Question: I received HTML & CSS layout that . However, I'm experiencing some strange problems for which I'm not sure why do they occur.
At the bottom of the following <URL> there is slider that should display couple of photos with text and by clicking on arrows it should slide them. The problem is I can't position neither arrows, nor wrapper containing images.

As you can see arrows(CSS classes: and are currently behind the image wrapper (CSS class: ) when they should be left (.strelica-lijevo) or right (.strelica-desno).
Code can be seen directly on the website. Any help would be appreciated.
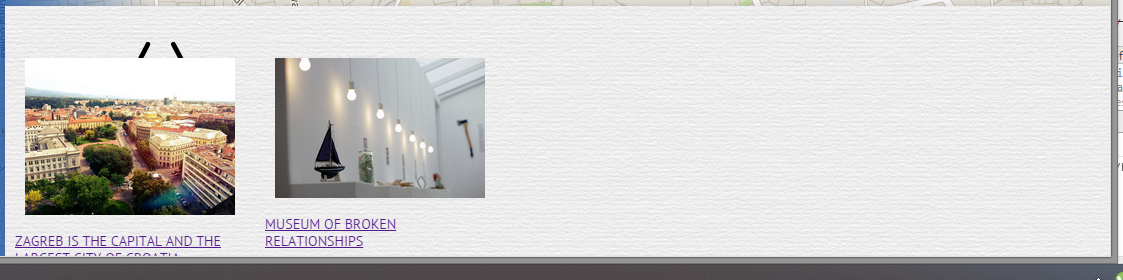
Answer: There are some issues with the HTML and CSS - you should either try to contact whoever delivered this slider to get support for implementing it or you could try by yourself as follows (just checked the markup and CSS and maybe this helps):
Your current HTML:
'''
<div class="w-clearfix main-content karta">
<div class="slike-wrapper">
<a class="w-inline-block featured-male-slike karta" href="/zagreb/category/to-see/2/zagreb-is-the-capital-and-the-largest-city-of-croatia/5">
<img class="featured-male-slike" src='/Content/610ddd4a-b9a7-45f8-ac56-66eec5968329.jpg' />
<div class="potpis-mala-slika-featured">
<div class="potpis-ispod-slike">Zagreb is the capital and the largest city of Croatia</div>
</div>
</a>
<a class="w-inline-block featured-male-slike karta" href="/zagreb/category/to-see/2/museum-of-broken-relationships/8">
<img class="featured-male-slike" src='/Content/3a6ee262-676f-4599-9f97-6b9c48136449.jpg' />
<div class="potpis-mala-slika-featured">
<div class="potpis-ispod-slike">Museum of Broken Relationships</div>
</div>
</a>
</div>
<div class="strelica-lijevo"> <img src='/Content/strelica-lijevo.svg' /> </div>
<div class="strelica-desno"> <img src='/Content/strelica-desno.svg' /> </div>
</div>
'''
could be changed into:
'''
<div class="w-clearfix main-content karta">
<div class="strelica-lijevo"> <img src='/Content/strelica-lijevo.svg' /> </div>
<div class="slike-wrapper">
<a class="w-inline-block featured-male-slike karta" href="/zagreb/category/to-see/2/zagreb-is-the-capital-and-the-largest-city-of-croatia/5">
<img class="featured-male-slike" src='/Content/610ddd4a-b9a7-45f8-ac56-66eec5968329.jpg' />
<div class="potpis-mala-slika-featured">
<div class="potpis-ispod-slike">Zagreb is the capital and the largest city of Croatia</div>
</div>
</a>
<a class="w-inline-block featured-male-slike karta" href="/zagreb/category/to-see/2/museum-of-broken-relationships/8">
<img class="featured-male-slike" src='/Content/3a6ee262-676f-4599-9f97-6b9c48136449.jpg' />
<div class="potpis-mala-slika-featured">
<div class="potpis-ispod-slike">Museum of Broken Relationships</div>
</div>
</a>
</div>
<div class="strelica-desno"> <img src='/Content/strelica-desno.svg' /> </div>
</div>
'''
This would just change the order of the elements - 1st the left arrow, than the gallery, than the right arrow - so they're displayed next to each other. Guess this could be changed in another way, but this is the easiest approach withouth having to change too much in the CSS.
In the CSS
'''
.featured-male-slike.karta
{
clear: right;
display: inline;
float: left;
margin-top: 30px;
overflow: hidden;
/* position: absolute; */ /* <--comment position abolute out */
}
'''
comment "position: absolute;" out - you could also remove it, but it's better to keep it just so you can check with whomever created this slider for you, maybe there's some other way to fix the slider as you mentioned it should be working as it is. Because of this 'position:absolute' the gallery would still be displayed above the left arrow, removing it has the purpose to keep the CSS-property 'float:left' for all three elements - left arrow, gallery, right arrow, so they will be displayed next to each other.
Next is up to you - the images are displayed not positioned correctly because they have a different height, and the css for the img is 'height: auto', meaning that the height for each img depends on the actual calculated height (as both images are scaled down from bigger original images). You could either try to display images with the same size, or you can add css to set a fixed height for both images, e.g.
'''
.slike-wrapper img
{
height:140px;
}
'''
as the left image has a calculated height of 158px and the right image has 140px. As I only tested this directly in the browser's web developer tools, I can't guarantee that this approach would work for you, but you can give it a try.